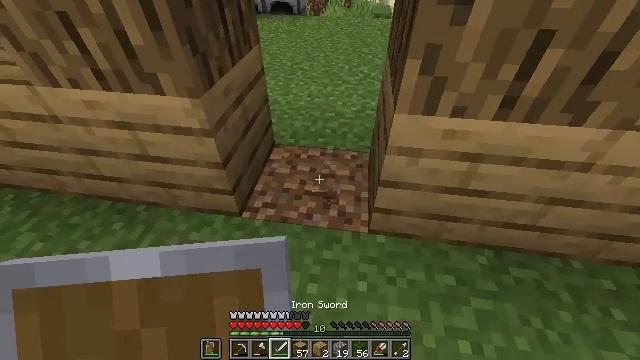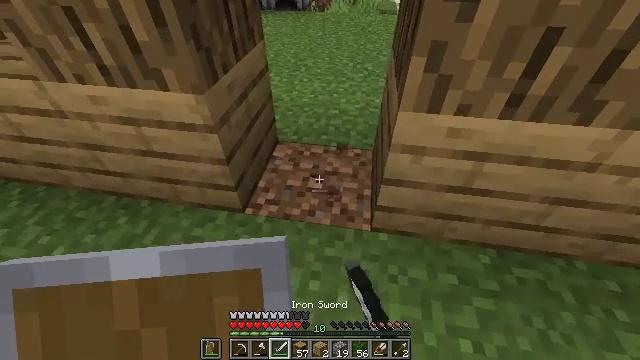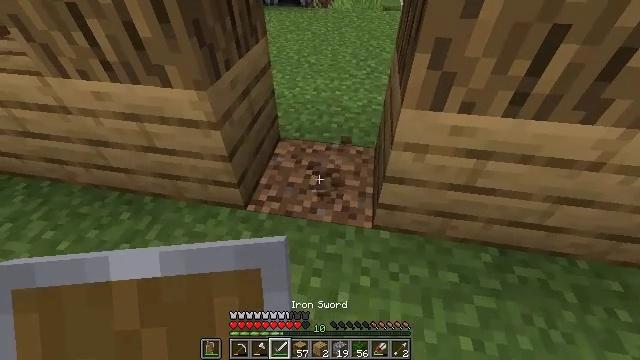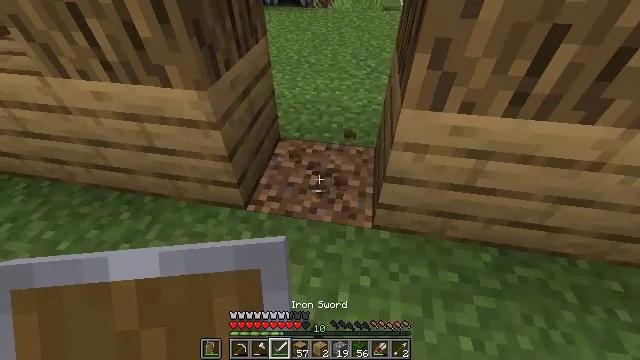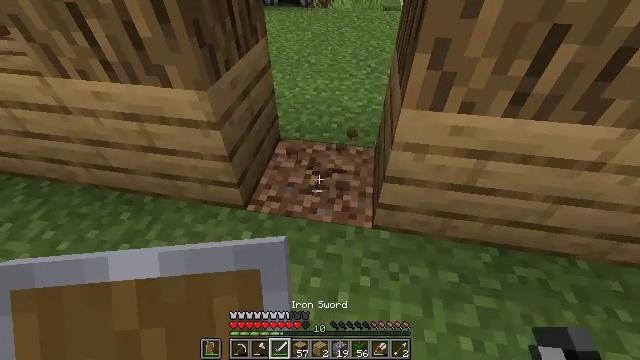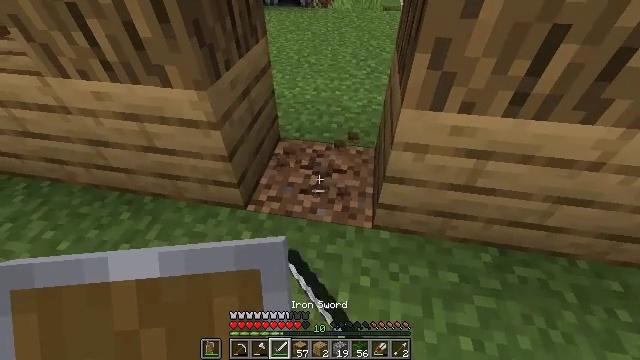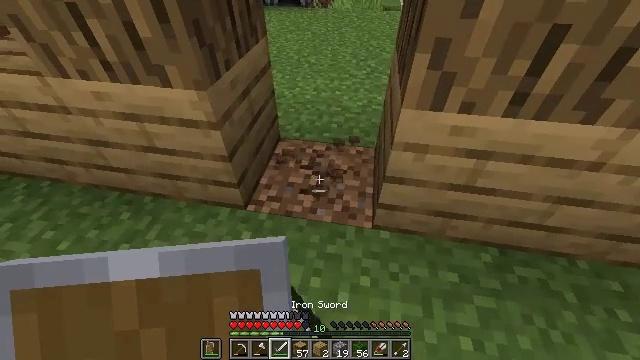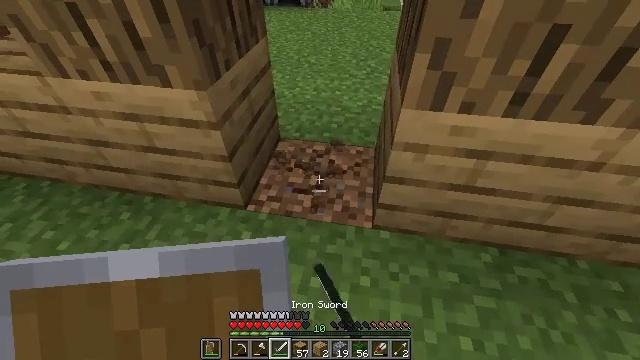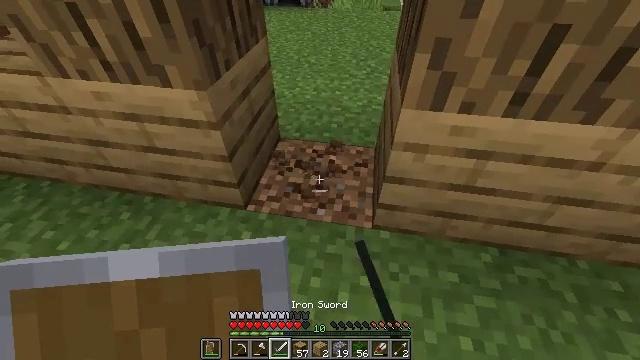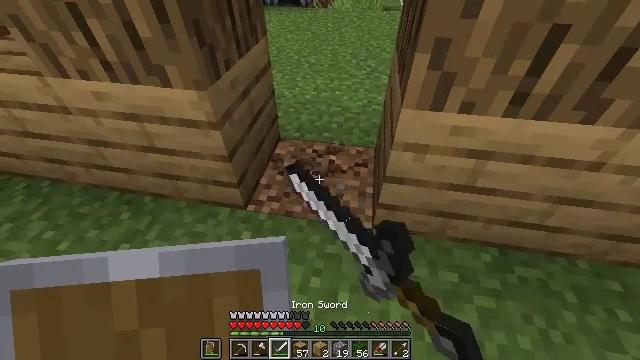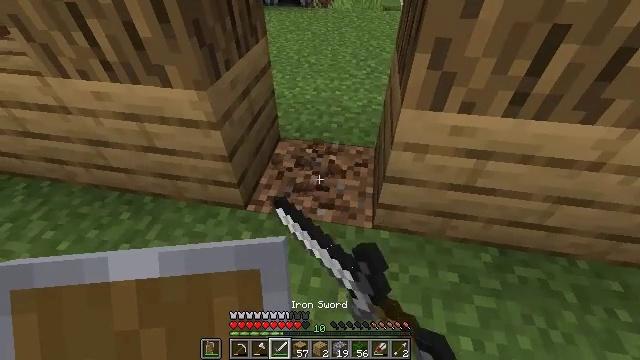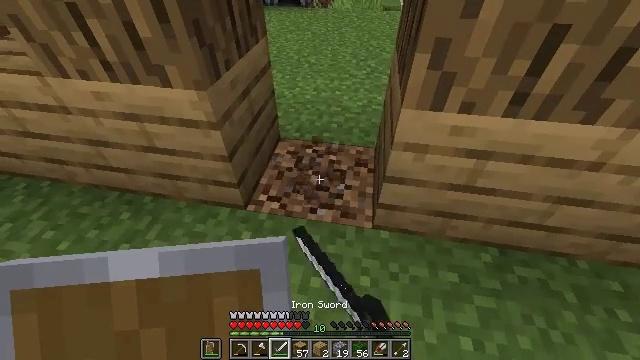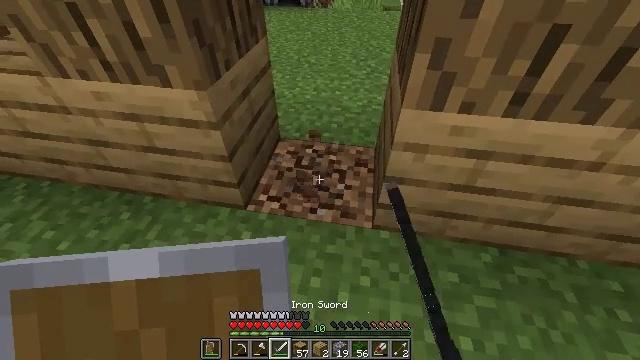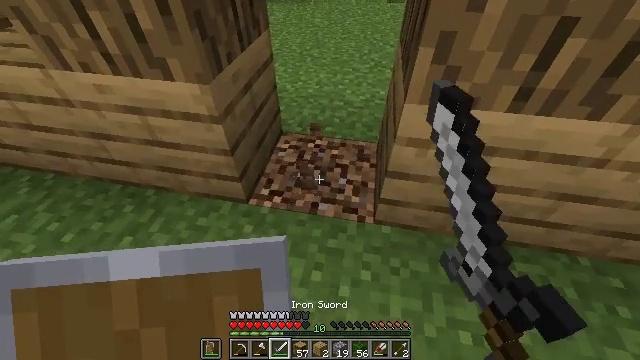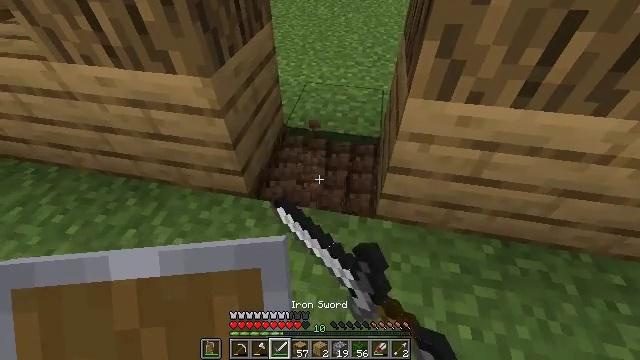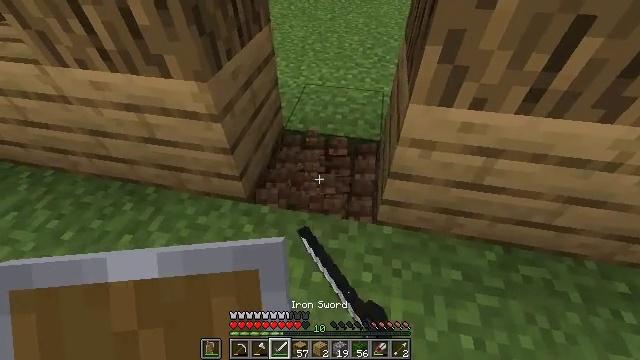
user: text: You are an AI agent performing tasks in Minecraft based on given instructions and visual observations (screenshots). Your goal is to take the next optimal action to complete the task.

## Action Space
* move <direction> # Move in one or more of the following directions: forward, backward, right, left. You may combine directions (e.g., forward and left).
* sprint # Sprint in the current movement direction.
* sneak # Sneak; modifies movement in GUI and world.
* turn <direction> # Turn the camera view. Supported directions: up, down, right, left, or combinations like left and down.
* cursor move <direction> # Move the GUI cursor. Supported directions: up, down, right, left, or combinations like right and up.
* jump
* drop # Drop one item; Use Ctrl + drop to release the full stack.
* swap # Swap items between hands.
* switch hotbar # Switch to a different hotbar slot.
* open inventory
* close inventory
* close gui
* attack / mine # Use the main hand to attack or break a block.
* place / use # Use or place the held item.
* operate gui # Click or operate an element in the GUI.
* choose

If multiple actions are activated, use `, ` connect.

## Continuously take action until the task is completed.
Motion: motion action
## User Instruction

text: Gather dirt.
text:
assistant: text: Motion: attack / mine
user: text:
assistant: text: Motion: attack / mine
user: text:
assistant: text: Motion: attack / mine
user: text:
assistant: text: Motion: attack / mine
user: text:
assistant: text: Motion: attack / mine
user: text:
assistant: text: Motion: attack / mine
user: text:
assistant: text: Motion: attack / mine
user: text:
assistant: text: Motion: attack / mine
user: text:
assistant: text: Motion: attack / mine
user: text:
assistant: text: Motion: attack / mine
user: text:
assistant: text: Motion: attack / mine
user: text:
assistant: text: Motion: attack / mine
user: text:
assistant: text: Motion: turn down, attack / mine
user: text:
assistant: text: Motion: turn down, attack / mine
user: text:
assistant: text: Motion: move forward, attack / mine
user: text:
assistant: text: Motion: move forward, attack / mine
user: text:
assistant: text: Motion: move forward, turn down, attack / mine
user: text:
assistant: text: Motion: move forward, attack / mine
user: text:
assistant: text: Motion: attack / mine